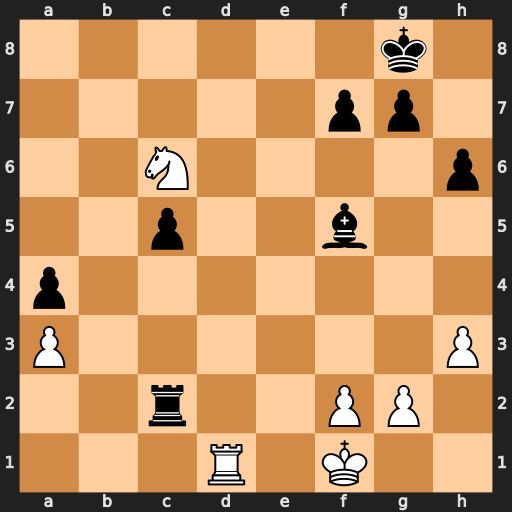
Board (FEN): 6k1/5pp1/2N4p/2p2b2/p7/P6P/2r2PP1/3R1K2
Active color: w
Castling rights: -
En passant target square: -
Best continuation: Ne7+ Kh7 Nxf5